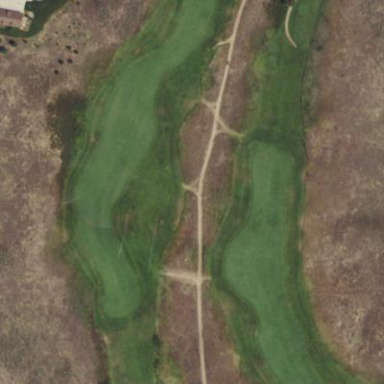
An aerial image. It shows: Rough area in golf course.